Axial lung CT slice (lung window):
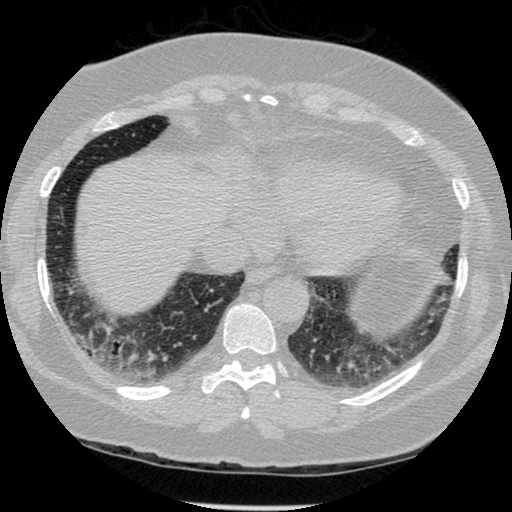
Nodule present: no